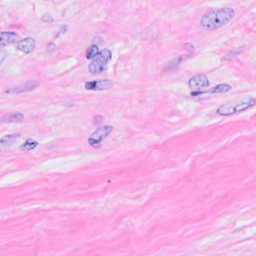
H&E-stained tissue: Breast